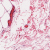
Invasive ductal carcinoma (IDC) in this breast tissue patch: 0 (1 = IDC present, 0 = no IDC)